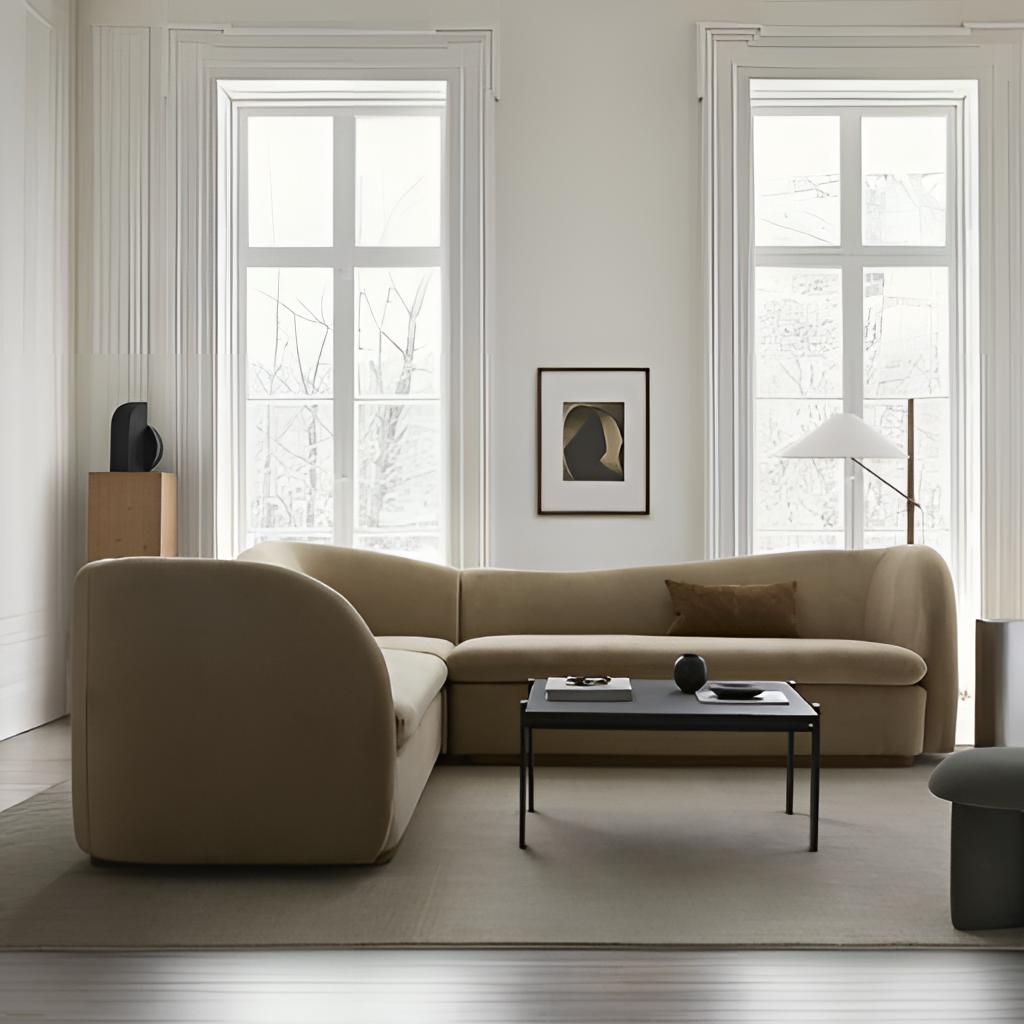
beige fabric sectional sofa, living room, modern, paint wallpaper, with solid pattern, wood flooring, with plank pattern